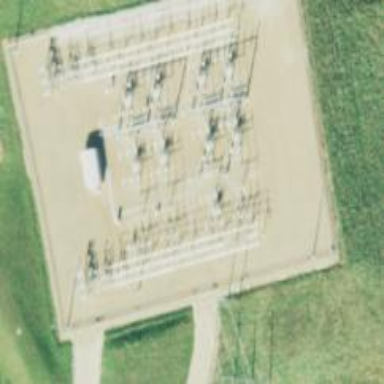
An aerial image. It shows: Switch for power supply.